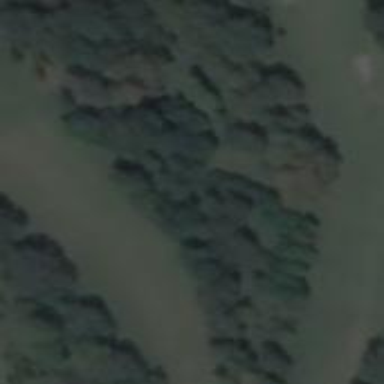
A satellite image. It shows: Golf fairway surrounded by grass.